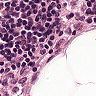
Metastatic tissue present: no